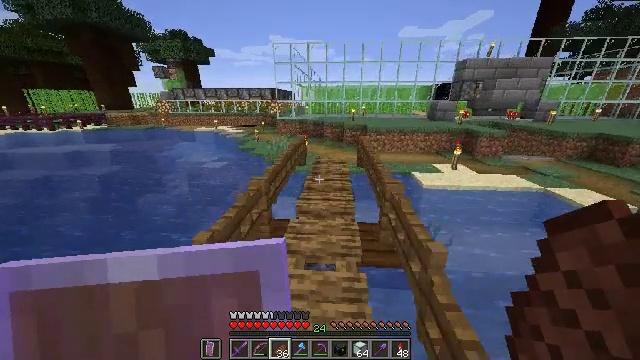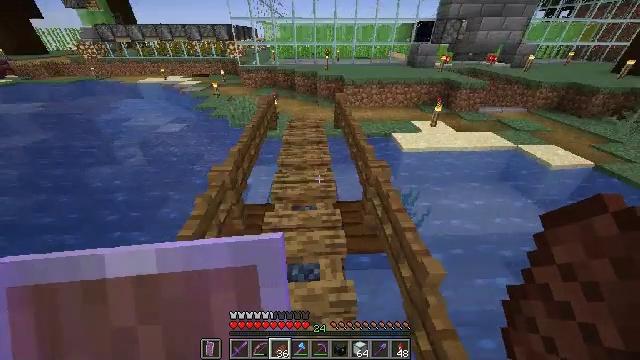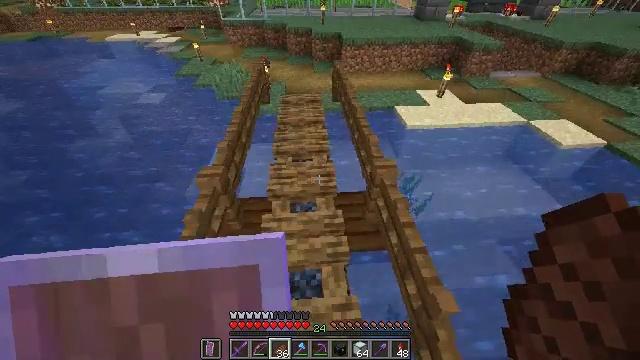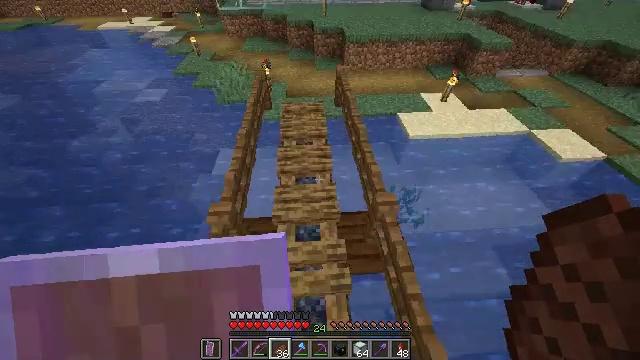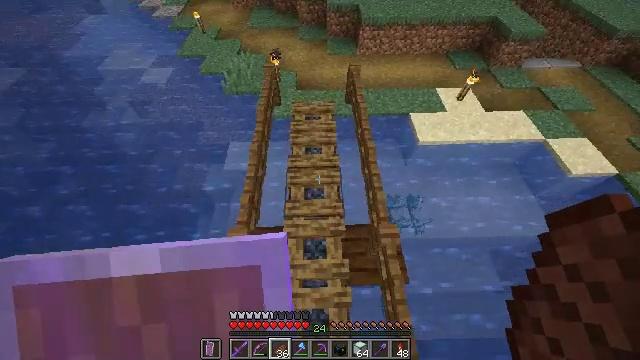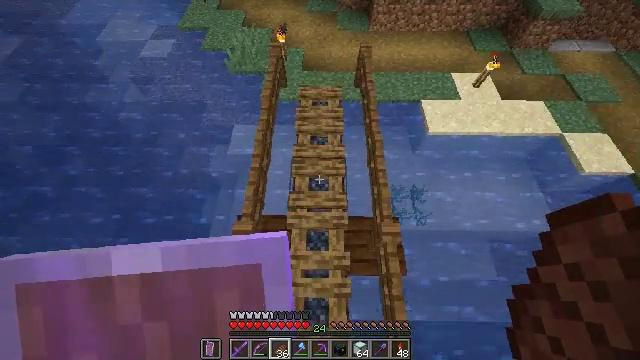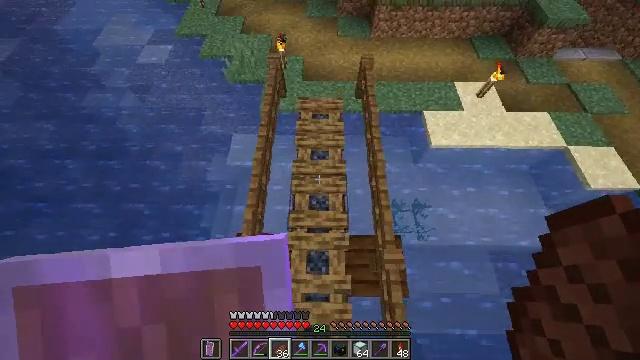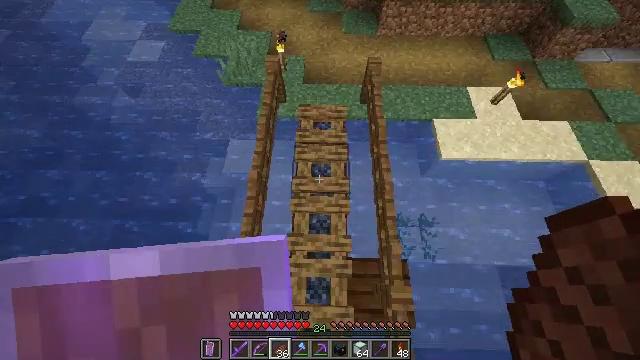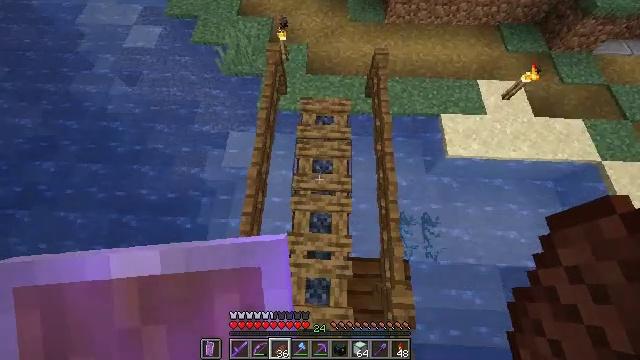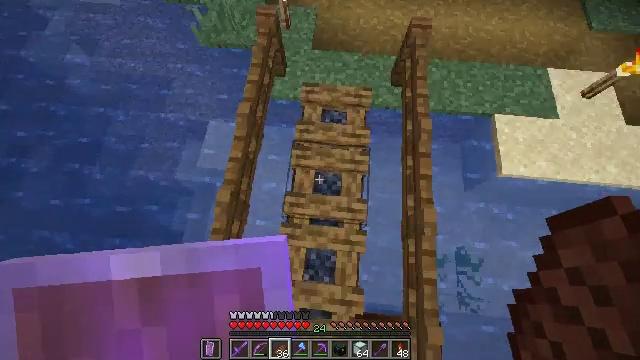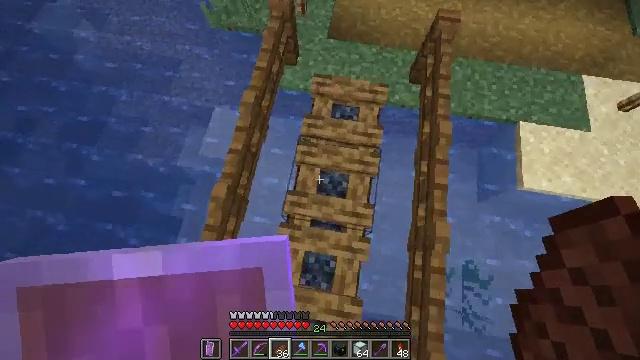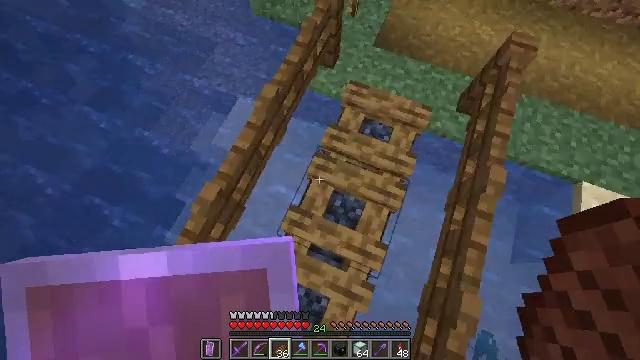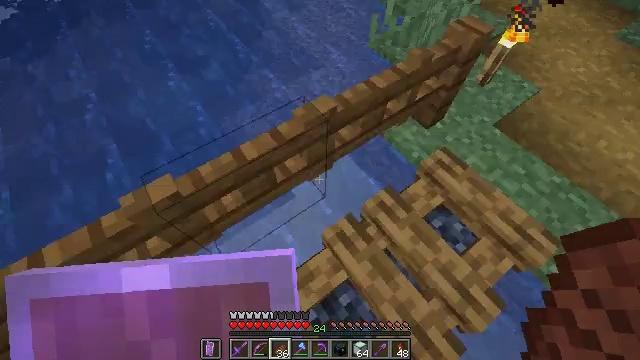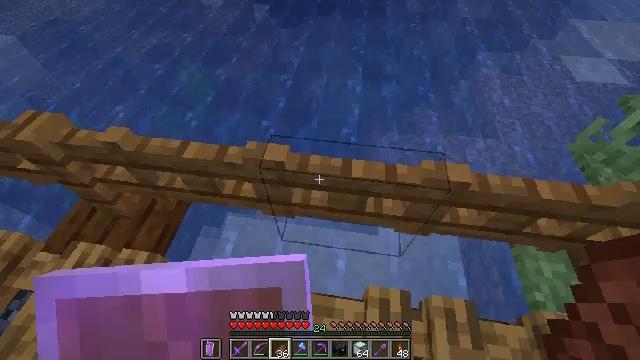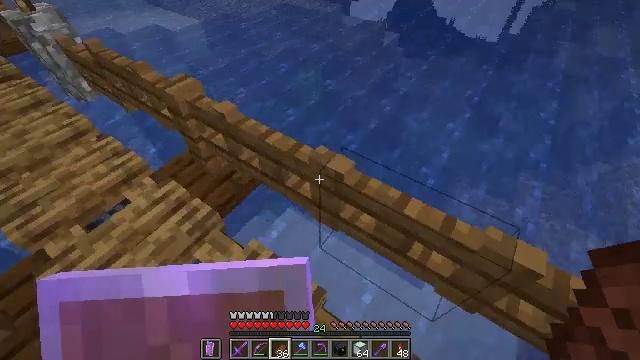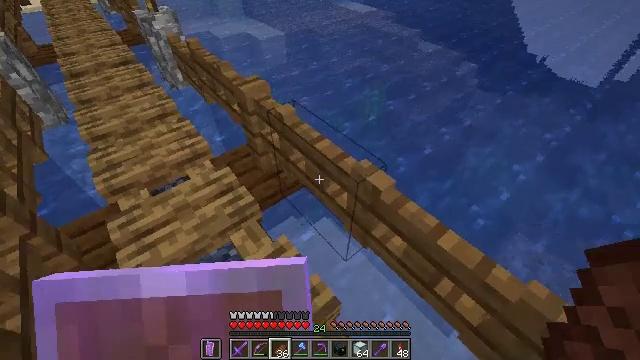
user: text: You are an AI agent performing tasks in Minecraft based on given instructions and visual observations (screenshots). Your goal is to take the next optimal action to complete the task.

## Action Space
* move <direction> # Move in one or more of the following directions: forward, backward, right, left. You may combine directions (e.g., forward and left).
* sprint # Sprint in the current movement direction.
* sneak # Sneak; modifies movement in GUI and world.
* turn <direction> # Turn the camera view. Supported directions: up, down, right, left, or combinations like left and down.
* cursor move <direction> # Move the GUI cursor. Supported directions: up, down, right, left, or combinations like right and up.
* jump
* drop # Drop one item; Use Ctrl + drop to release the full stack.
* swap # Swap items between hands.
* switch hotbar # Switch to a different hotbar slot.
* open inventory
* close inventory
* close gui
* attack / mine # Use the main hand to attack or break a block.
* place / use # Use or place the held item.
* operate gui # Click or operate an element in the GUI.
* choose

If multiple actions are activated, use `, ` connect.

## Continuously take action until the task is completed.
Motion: motion action
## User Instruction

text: Kill the sheep.
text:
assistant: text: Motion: move forward, sprint, turn right and down
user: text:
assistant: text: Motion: move forward, sprint, turn right and down
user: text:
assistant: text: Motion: move forward, turn down
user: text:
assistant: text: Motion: move forward, turn left and down
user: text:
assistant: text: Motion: move forward, turn left and down
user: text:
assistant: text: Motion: move forward
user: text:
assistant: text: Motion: turn down
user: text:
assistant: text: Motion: turn left and down
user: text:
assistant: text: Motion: turn left and down
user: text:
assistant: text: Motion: turn left and down
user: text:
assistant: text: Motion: turn left and up
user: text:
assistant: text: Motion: turn left and up
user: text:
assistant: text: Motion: turn left and up
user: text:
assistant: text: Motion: turn left and up
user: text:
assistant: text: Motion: turn left and up
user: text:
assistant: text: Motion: turn left
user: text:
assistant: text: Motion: no_op
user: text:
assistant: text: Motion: no_op
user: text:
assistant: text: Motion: no_op
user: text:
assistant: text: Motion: no_op
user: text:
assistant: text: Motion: no_op
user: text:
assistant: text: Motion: no_op
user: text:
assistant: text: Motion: no_op
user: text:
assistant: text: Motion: no_op
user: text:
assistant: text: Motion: no_op
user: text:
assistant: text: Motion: no_op
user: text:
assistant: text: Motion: no_op
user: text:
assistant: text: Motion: no_op
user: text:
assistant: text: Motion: no_op
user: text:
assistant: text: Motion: no_op